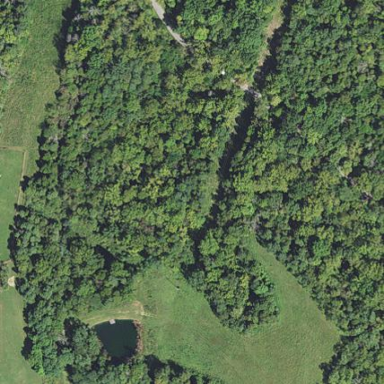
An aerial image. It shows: Serene woodland landscape.